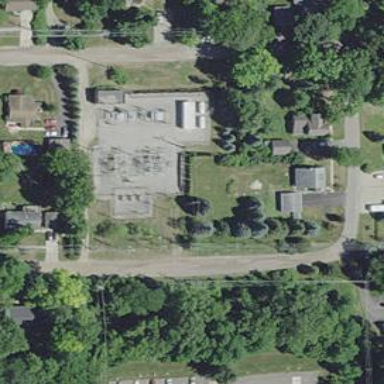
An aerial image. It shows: Power substation.